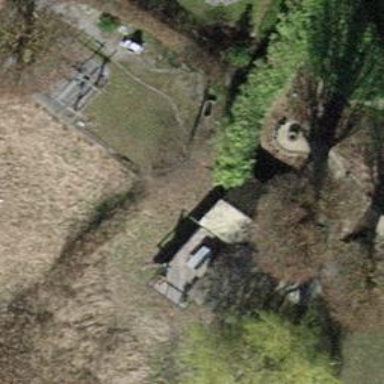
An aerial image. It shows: Shed building.